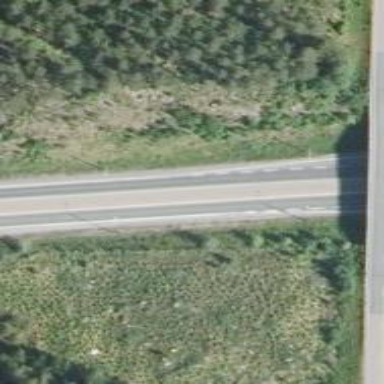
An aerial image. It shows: Asphalt motorroad with trunk classification.